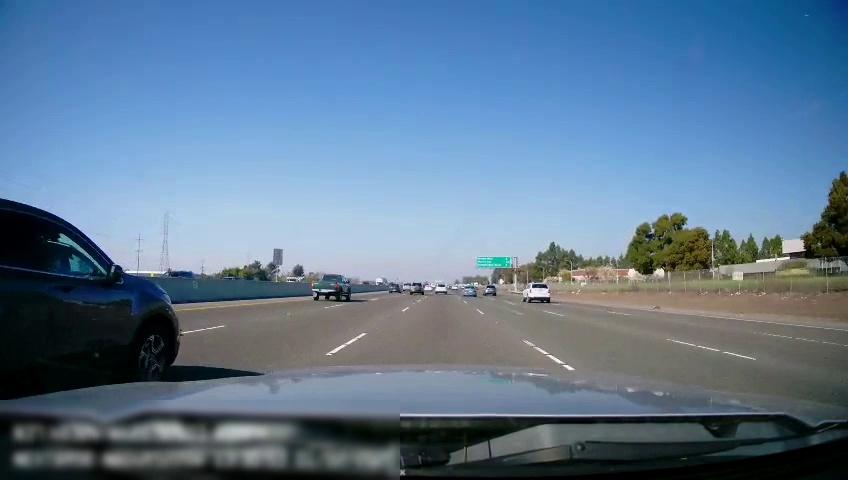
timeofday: Day
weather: Sunny
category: Drivable Space
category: Vehicles | Car
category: Vehicles | Car
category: Vehicles | Truck
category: Vehicles | SUV
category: Vehicles | Truck
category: Vehicles | SUV
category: Vehicles | SUV
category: Vehicles | SUV
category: Vehicles | Car
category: Vehicles | Truck
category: Vehicles | SUV
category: Vehicles | Car
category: Vehicles | SUV
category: Lanes | Current Lane
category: Lanes | Current Lane
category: Lanes | Alternate Lane
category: Lanes | Alternate Lane
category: Lanes | Alternate Lane
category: Lanes | Alternate Lane
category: Lanes | Alternate Lane
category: Traffic | Signs
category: Traffic | Signs